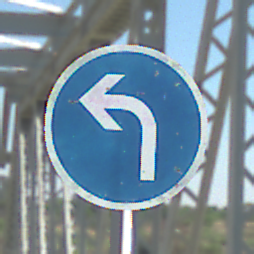
Verkehrszeichen: VorgeschriebeneFahrtrichtungLinks
Umgebung: Outdoor, Special
Tageszeit: MorningAfternoon
Wetter: Clear
Licht: Natural
Jahreszeit: NotSpecified
Kontrast: HighContrast